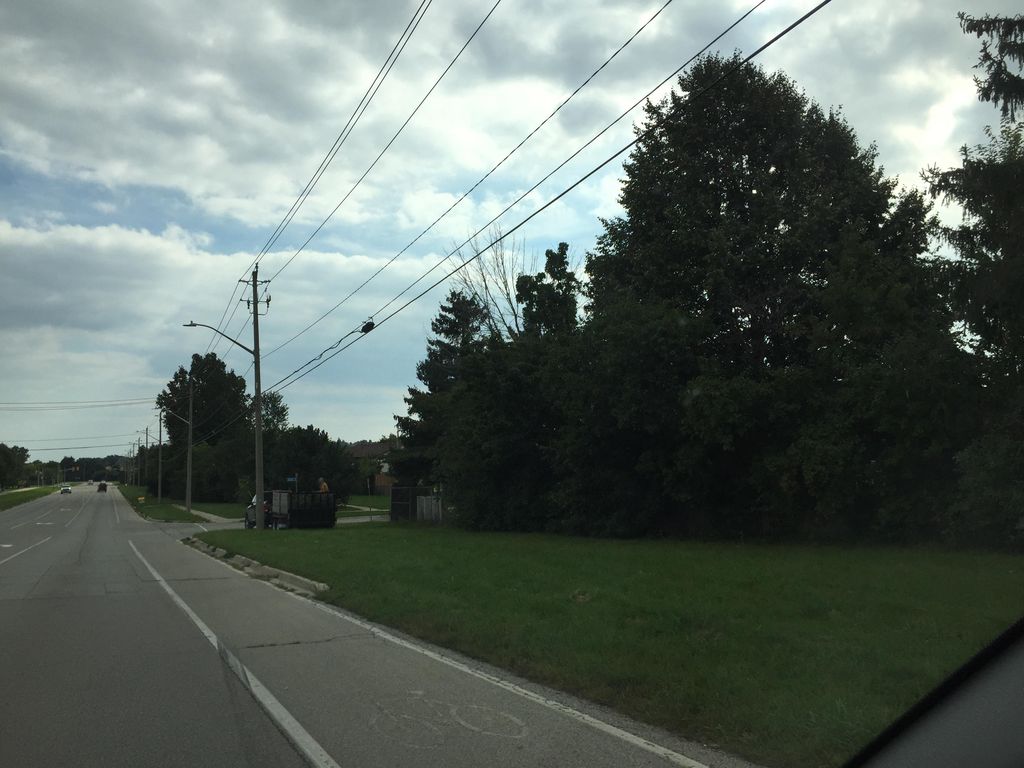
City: kitchener-waterloo